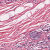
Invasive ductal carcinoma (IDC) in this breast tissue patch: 0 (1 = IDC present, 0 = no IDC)